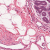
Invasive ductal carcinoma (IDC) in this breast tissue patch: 0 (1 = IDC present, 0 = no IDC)